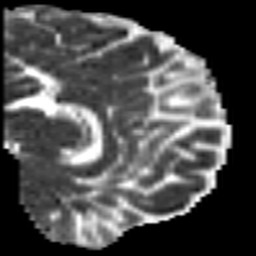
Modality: MD
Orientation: sagittal
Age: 20
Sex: male
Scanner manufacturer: siemens
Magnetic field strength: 3 T
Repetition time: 7 s
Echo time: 0.0926 s